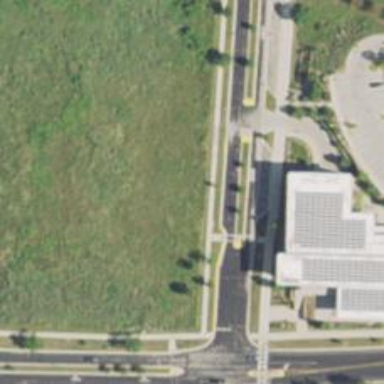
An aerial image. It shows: Uncontrolled crossing on footway.